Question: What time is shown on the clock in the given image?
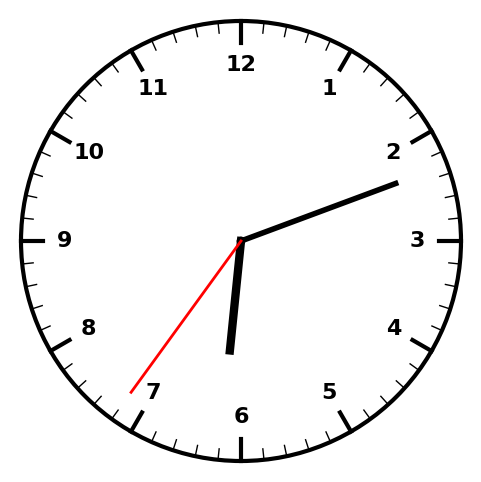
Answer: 06:11:36